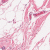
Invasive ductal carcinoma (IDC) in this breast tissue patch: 0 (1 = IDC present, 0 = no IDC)